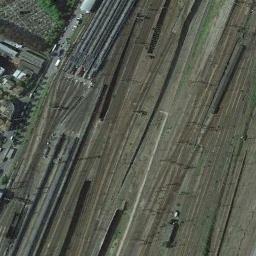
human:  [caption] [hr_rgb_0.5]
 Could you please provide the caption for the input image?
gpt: There are several buildings beside the railway .

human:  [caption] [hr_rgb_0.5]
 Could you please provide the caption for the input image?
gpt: The railway is on the bare land .

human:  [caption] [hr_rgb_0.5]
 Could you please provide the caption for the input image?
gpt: There are two parallel railway lines here .

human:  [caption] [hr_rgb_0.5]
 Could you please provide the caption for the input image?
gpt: These railways have some trains on the tracks .

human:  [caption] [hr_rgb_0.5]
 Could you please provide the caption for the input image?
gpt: There are some brown trains on the railway .